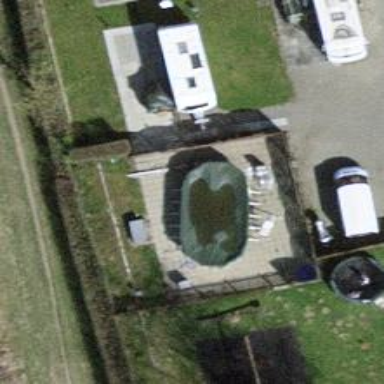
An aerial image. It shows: Outdoor swimming pool on leisure land.